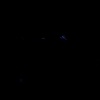
Label: space